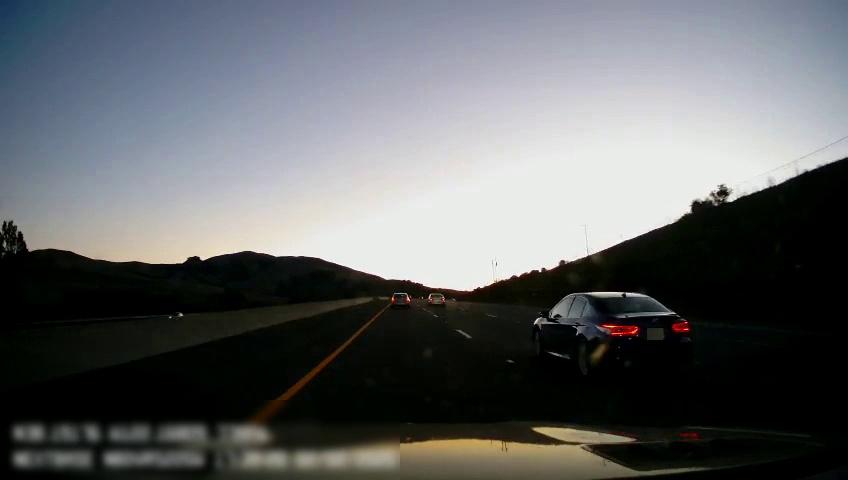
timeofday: Day
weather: Sunny
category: Drivable Space
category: Vehicles | Car
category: Vehicles | Car
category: Vehicles | Car
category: Vehicles | Car
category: Lanes | Alternate Lane
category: Lanes | Current Lane
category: Lanes | Current Lane
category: Lanes | Alternate Lane
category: Lanes | Alternate Lane